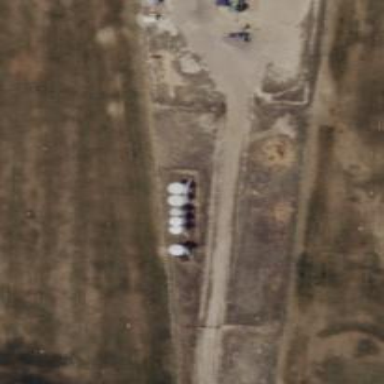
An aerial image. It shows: Storage tank that is man-made.